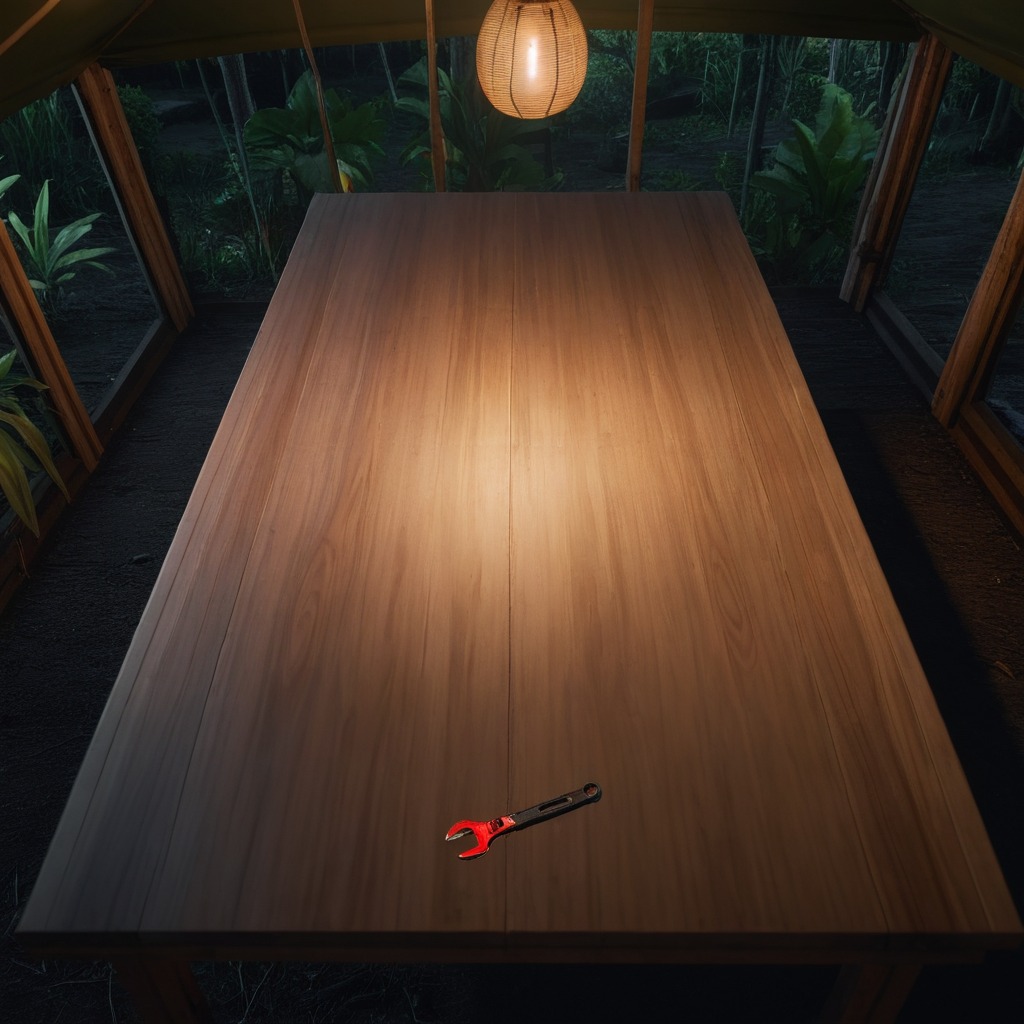
An wrench is lying on the wooden table inside a jungle field workshop tent at night.